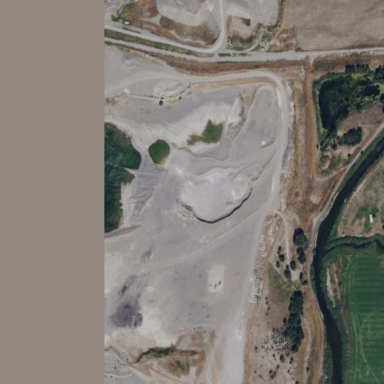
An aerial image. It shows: Quarry area.